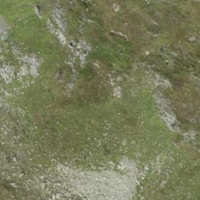
EUNIS habitat code: 26
Species observed at this site:
Marmota marmota